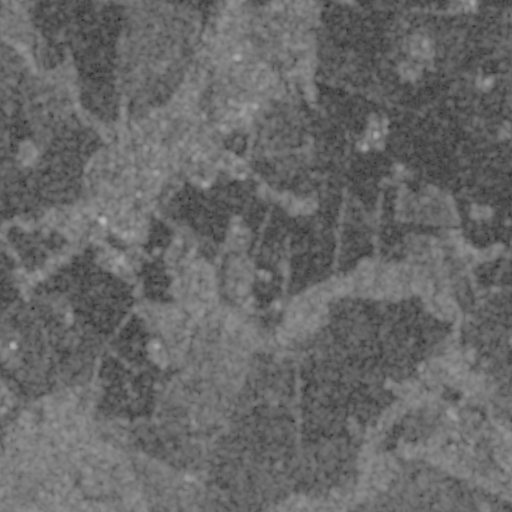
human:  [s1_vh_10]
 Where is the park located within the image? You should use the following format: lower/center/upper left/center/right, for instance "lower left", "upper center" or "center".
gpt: The park is located in the upper center of the image.
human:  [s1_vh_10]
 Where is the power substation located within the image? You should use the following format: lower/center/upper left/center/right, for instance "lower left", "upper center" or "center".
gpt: The power substation is located in the center left of the image.
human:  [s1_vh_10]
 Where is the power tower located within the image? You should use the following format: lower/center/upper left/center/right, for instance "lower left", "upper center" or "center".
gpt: The power tower is located in the center left of the image.
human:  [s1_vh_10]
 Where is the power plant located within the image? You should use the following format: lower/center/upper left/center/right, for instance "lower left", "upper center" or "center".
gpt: There is no power plant in the image.

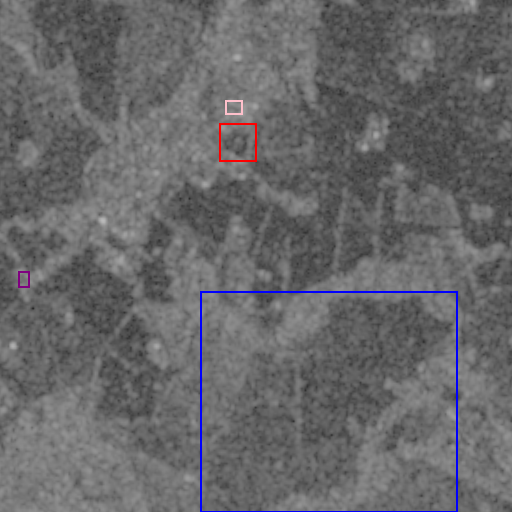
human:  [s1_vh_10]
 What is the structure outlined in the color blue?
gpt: The structure outlined in blue is a crop field.
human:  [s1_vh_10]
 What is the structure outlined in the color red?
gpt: The structure outlined in red is a park.
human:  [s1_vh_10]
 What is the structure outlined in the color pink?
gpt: The structure outlined in pink is a parking lot.
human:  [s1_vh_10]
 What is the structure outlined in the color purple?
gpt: The structure outlined in purple is a power substation.
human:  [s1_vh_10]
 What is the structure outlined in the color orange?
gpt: There is no orange outline.